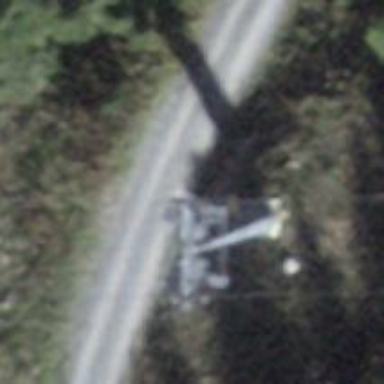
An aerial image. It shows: Pylon for aerialway.